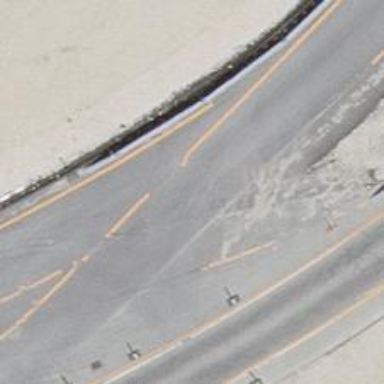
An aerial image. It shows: Trunk link highway.